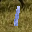
Label: 1